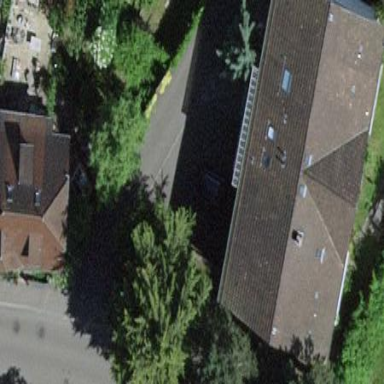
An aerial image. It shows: Image showing building with apartments.